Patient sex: M
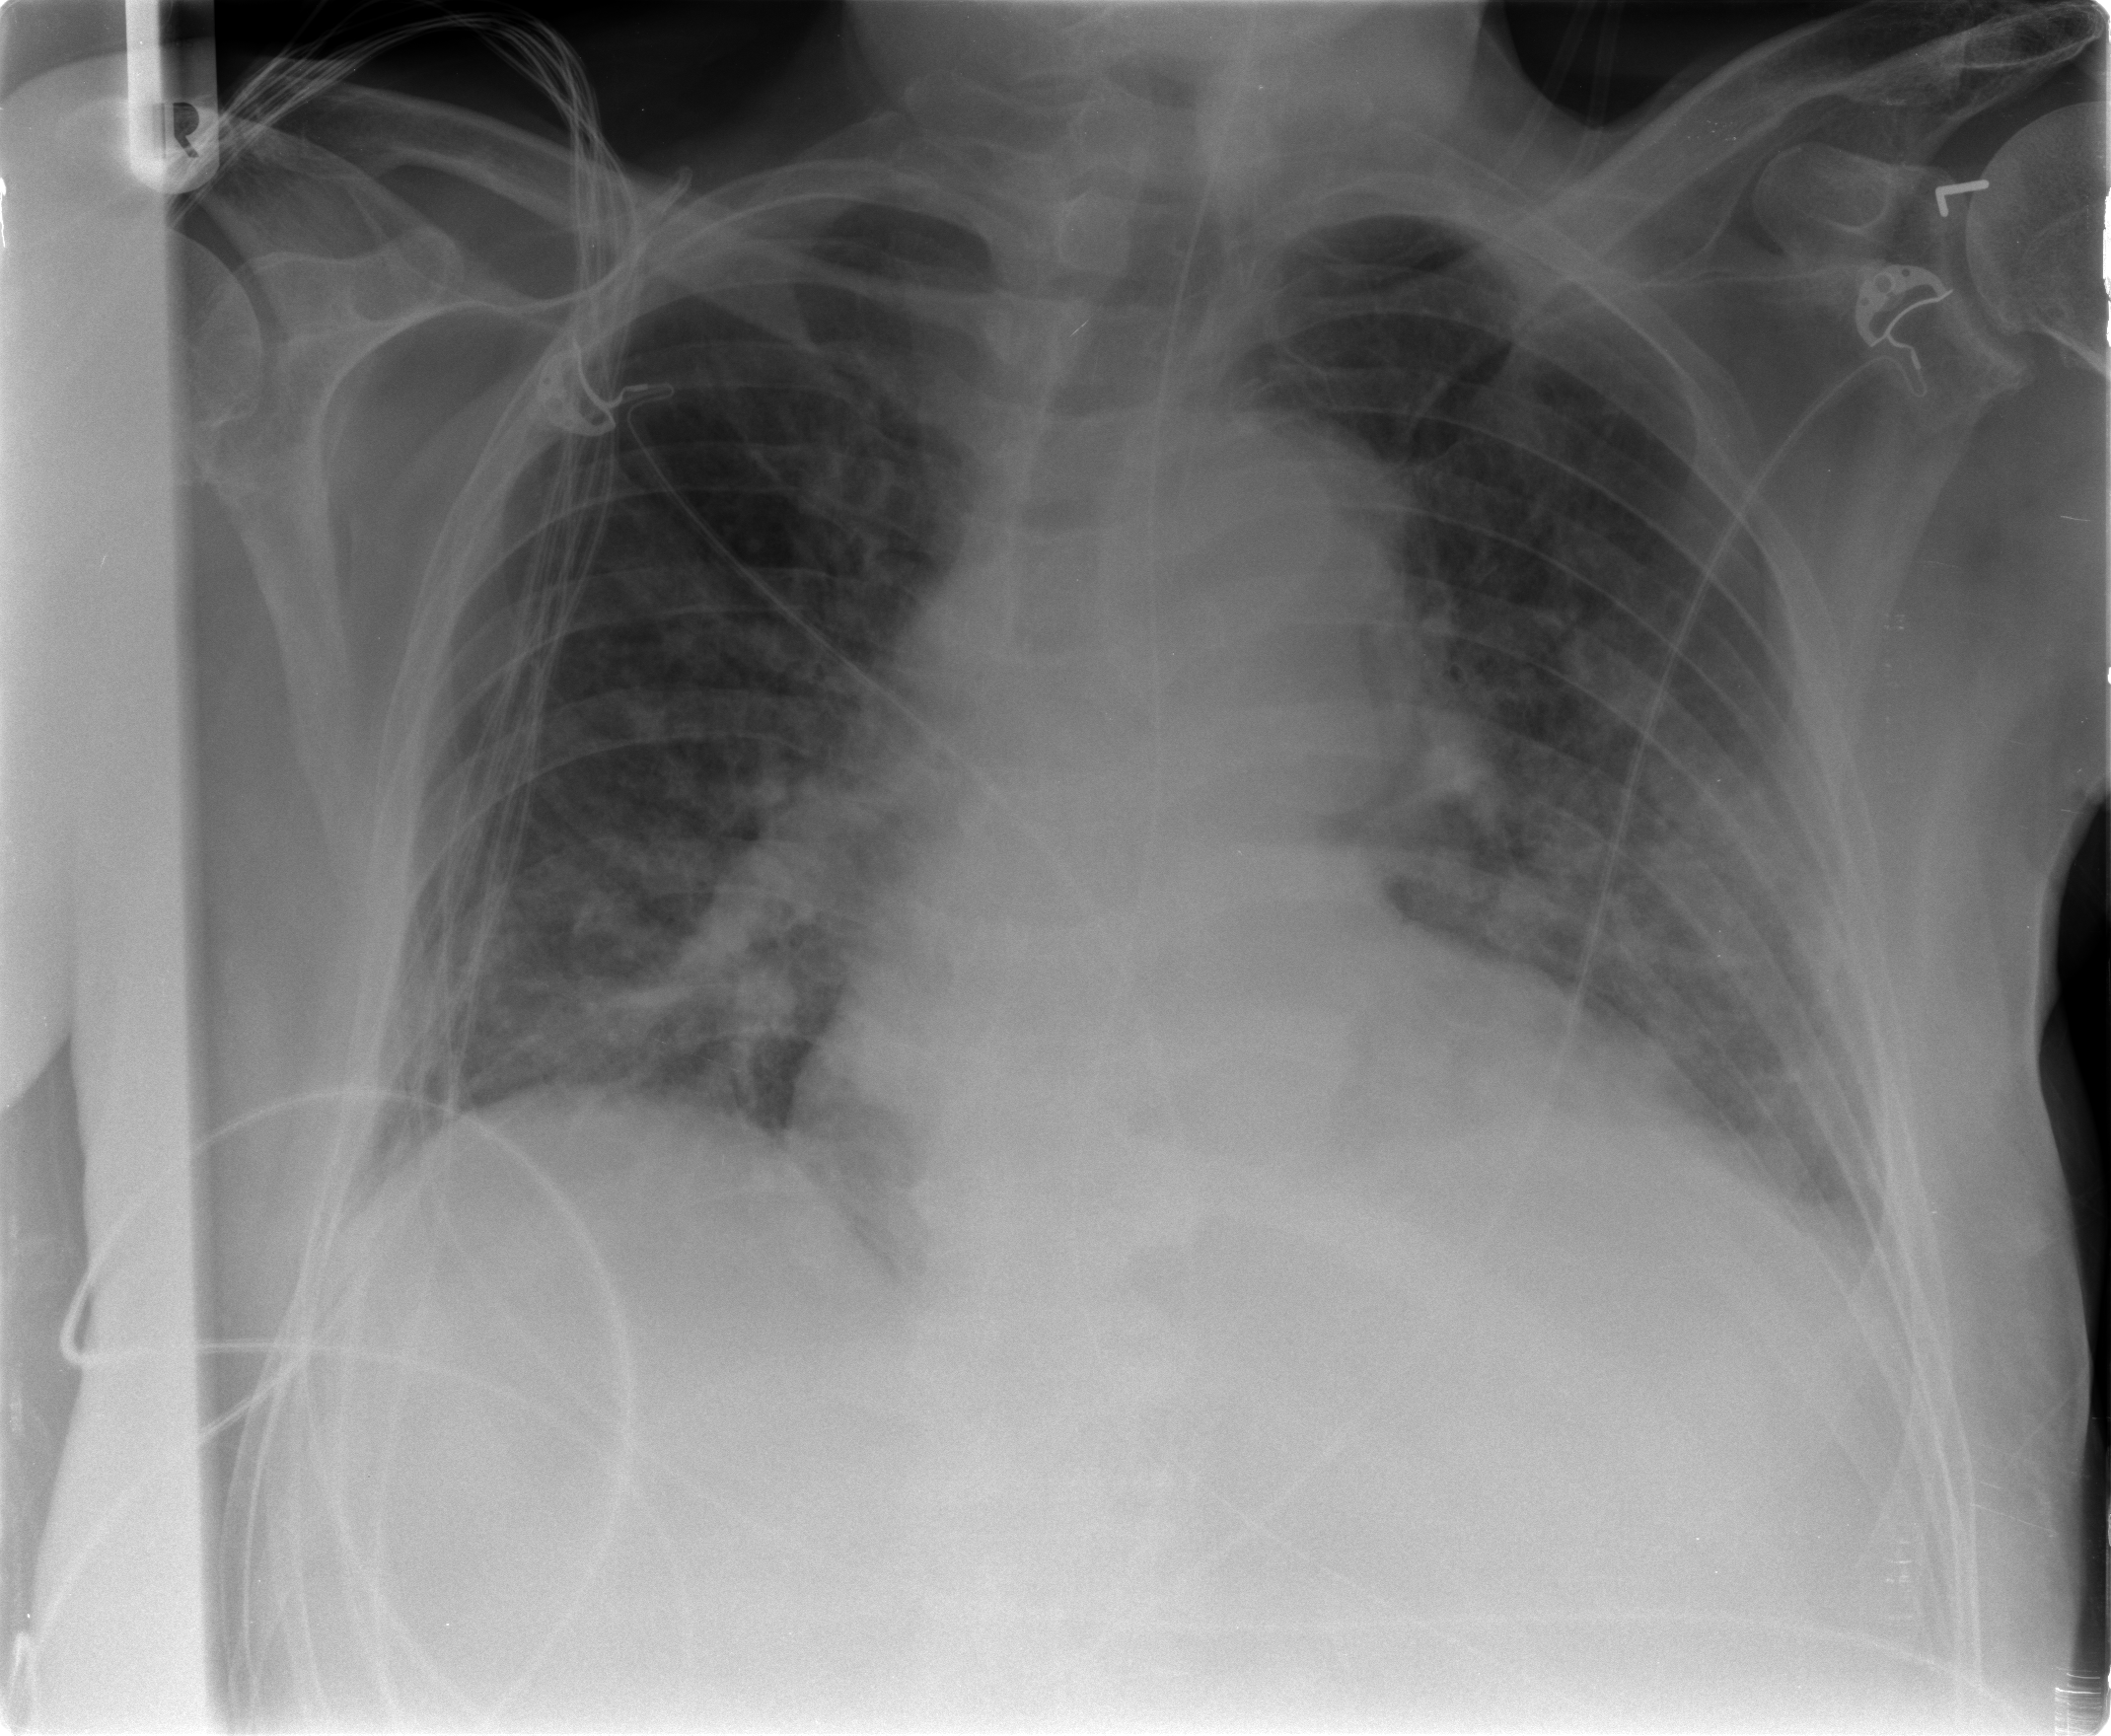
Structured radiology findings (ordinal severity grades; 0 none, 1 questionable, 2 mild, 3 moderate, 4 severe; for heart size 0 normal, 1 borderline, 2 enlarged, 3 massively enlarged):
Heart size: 2
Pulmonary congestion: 2
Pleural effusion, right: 0
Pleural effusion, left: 2
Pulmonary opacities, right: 2
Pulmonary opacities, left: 2
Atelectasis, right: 2
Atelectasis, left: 2